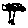
Label: tree